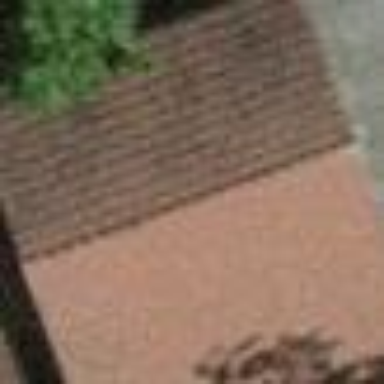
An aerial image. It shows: Garage building.